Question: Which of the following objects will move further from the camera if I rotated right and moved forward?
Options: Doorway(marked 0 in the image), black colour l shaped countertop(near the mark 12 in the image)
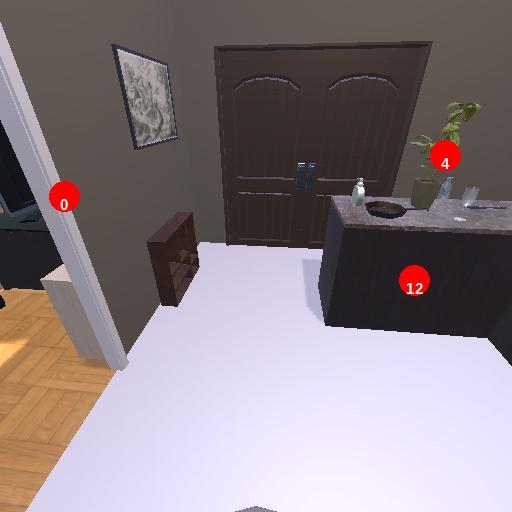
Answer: Doorway(marked 0 in the image)